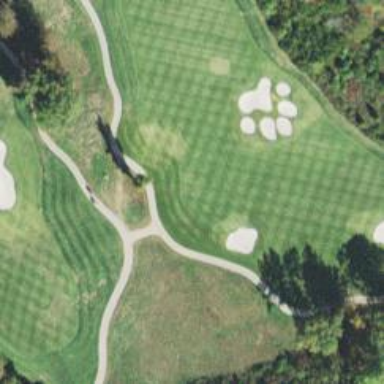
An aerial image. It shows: Path used for both walking and golf.